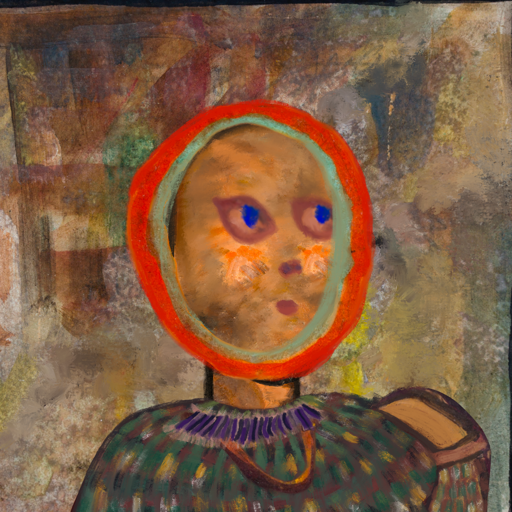
Background: Mosgoul, Head And Neck Side: Gypsy_Queen, Face Side: Mother_And_Son_Mother, Bust: After_Raid, Hair Side: Sisters, Head Accessory: Blank, Second Necklace: Comrade, Necklace: HillGirl, Baby: Blank